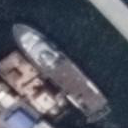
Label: civil